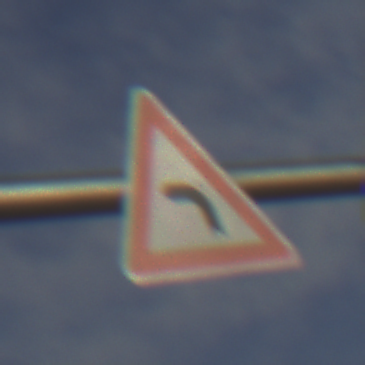
Verkehrszeichen: KurveLinks
Umgebung: Outdoor, Suburban
Tageszeit: MorningAfternoon
Wetter: PartlyCloudy
Licht: Natural
Jahreszeit: NotSpecified
Kontrast: HighContrast